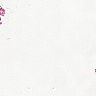
Metastatic tissue present: no